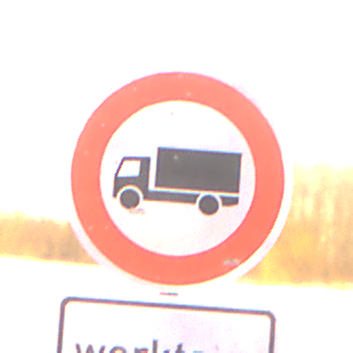
Verkehrszeichen: VerbotFuerKraftfahrzeugeUeberDreiKommaFuenfTonnen
Zusatzzeichen unten: ZeitangabenMitBeschraenkungAufWochentage1
Umgebung: Outdoor, Nature
Tageszeit: SunriseSunset
Wetter: Clear
Licht: Natural
Jahreszeit: Winter
Kontrast: LowContrast